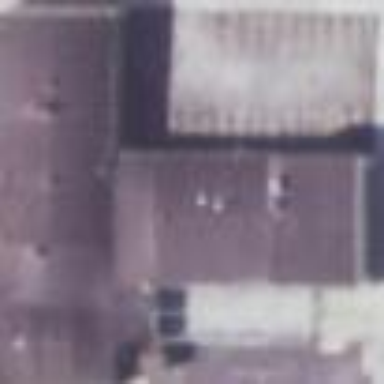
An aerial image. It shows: Retail building.